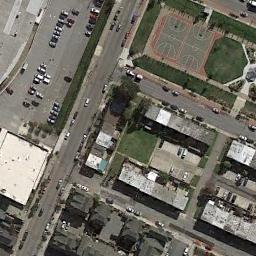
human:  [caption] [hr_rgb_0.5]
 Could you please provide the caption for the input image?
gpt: There are houses and parking lots next to the basketball court .

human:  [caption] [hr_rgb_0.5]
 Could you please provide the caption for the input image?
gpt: There are two basketball courts surrounded by many buildings next to a parking lot by the road .

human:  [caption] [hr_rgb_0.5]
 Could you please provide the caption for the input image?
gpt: The roads separates the basketball courts from residential area and the parking lot .

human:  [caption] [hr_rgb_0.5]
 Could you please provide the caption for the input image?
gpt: Two basketball courts next to a road and some buildings arranged neatly beside .

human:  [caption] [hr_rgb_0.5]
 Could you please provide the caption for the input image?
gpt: Many buildings are next to the basketball court .